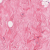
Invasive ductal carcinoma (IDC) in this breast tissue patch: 0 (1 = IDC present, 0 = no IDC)